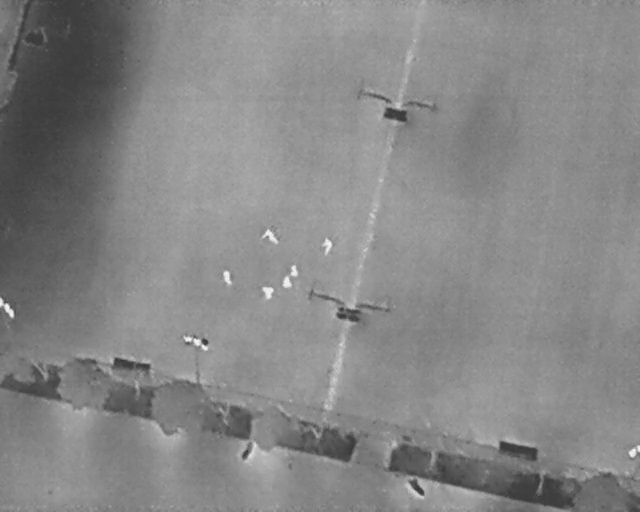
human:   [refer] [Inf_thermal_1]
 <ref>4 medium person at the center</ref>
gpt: <box>[[34, 53, 36, 55, 2], [41, 44, 43, 47, 2], [49, 46, 52, 49, 2], [40, 56, 43, 58, 2]]</box>

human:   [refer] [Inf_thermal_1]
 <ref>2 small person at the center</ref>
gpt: <box>[[45, 51, 46, 53, 2], [43, 54, 45, 56, 2]]</box>